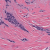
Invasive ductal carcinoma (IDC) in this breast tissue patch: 1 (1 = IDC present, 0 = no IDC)